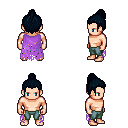
a pixel art fantasy rpg character, male body template, human, light skin, maroon tattered cape, teal pants, raven short topknot hairstyle, four views (front, back, left, right), 2x2 character sprite sheet, small pixel art, hard edges, no anti-aliasing